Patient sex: M
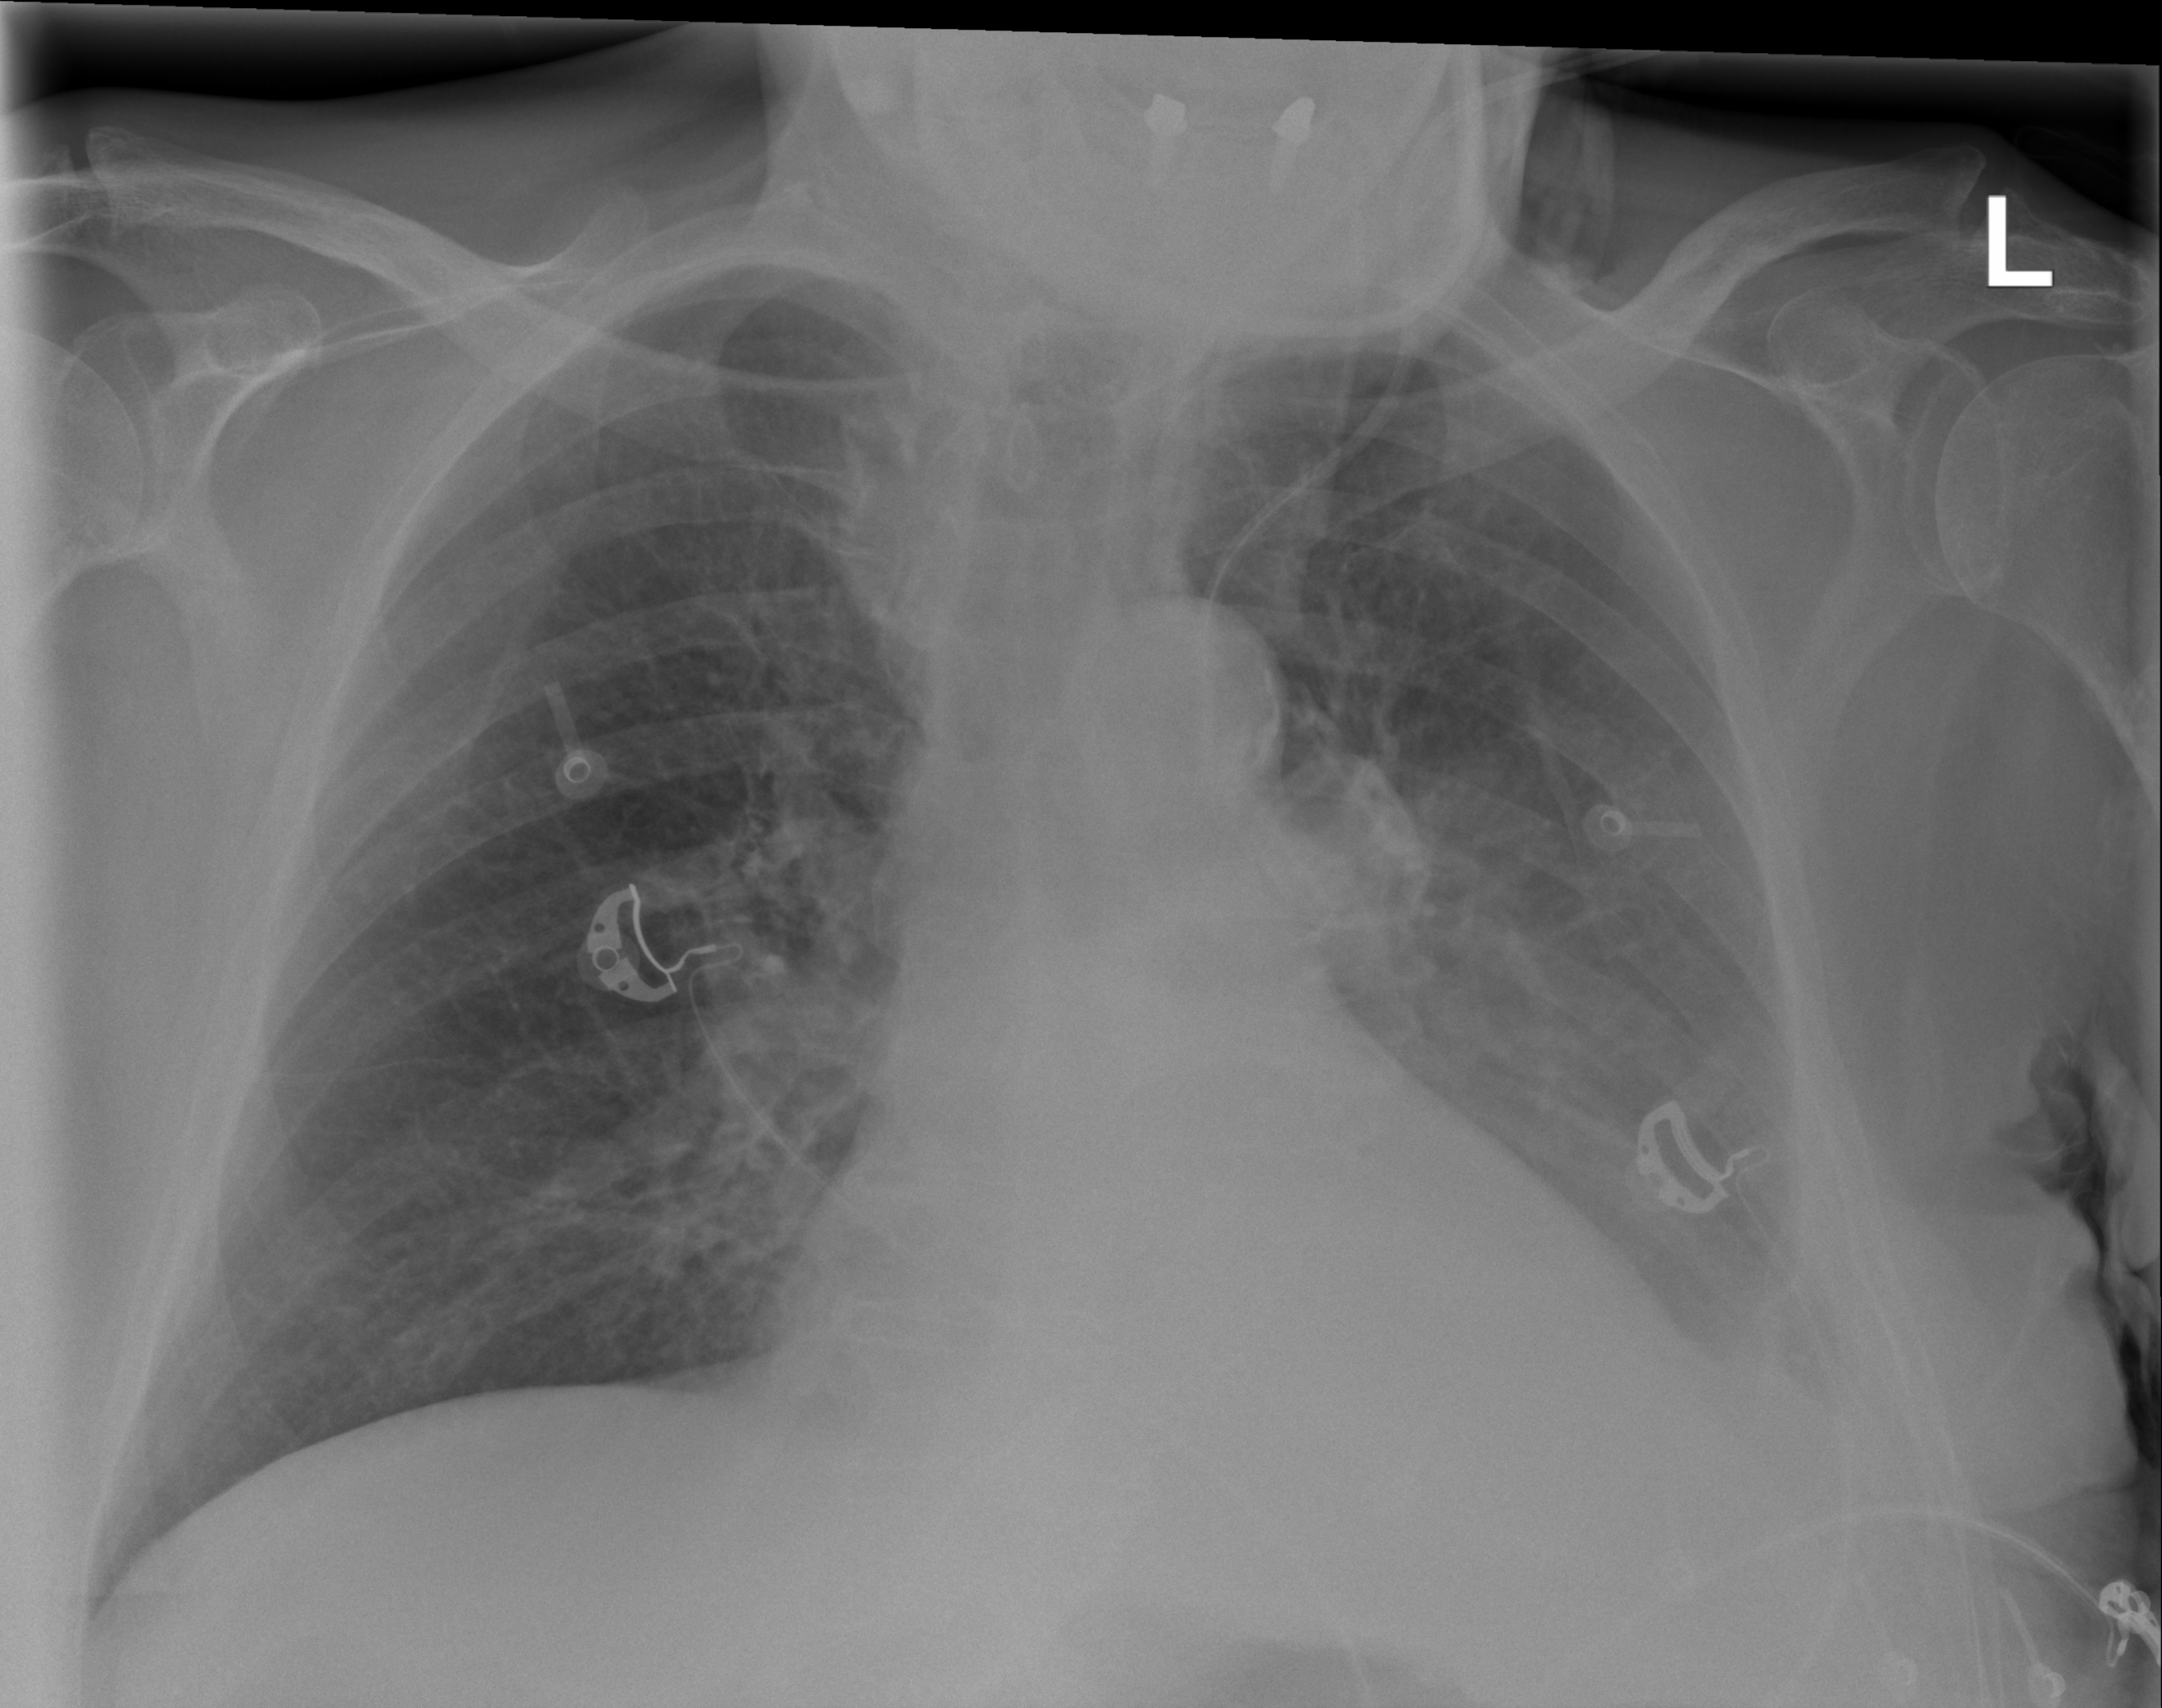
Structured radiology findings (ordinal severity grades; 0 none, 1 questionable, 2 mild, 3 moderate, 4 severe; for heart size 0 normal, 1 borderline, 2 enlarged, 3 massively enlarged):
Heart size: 2
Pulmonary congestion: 2
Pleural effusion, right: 0
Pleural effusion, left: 3
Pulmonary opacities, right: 0
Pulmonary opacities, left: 0
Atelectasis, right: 2
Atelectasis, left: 2